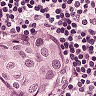
Metastatic tissue present: yes